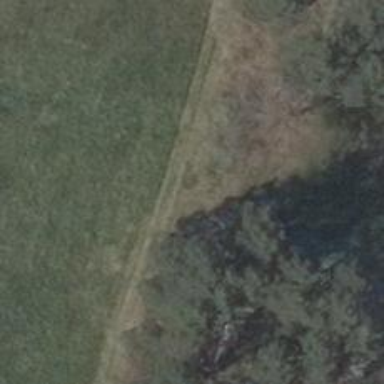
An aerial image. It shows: Grassy track with grade5 tracktype.